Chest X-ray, PA view. Patient: 58 years old, sex M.
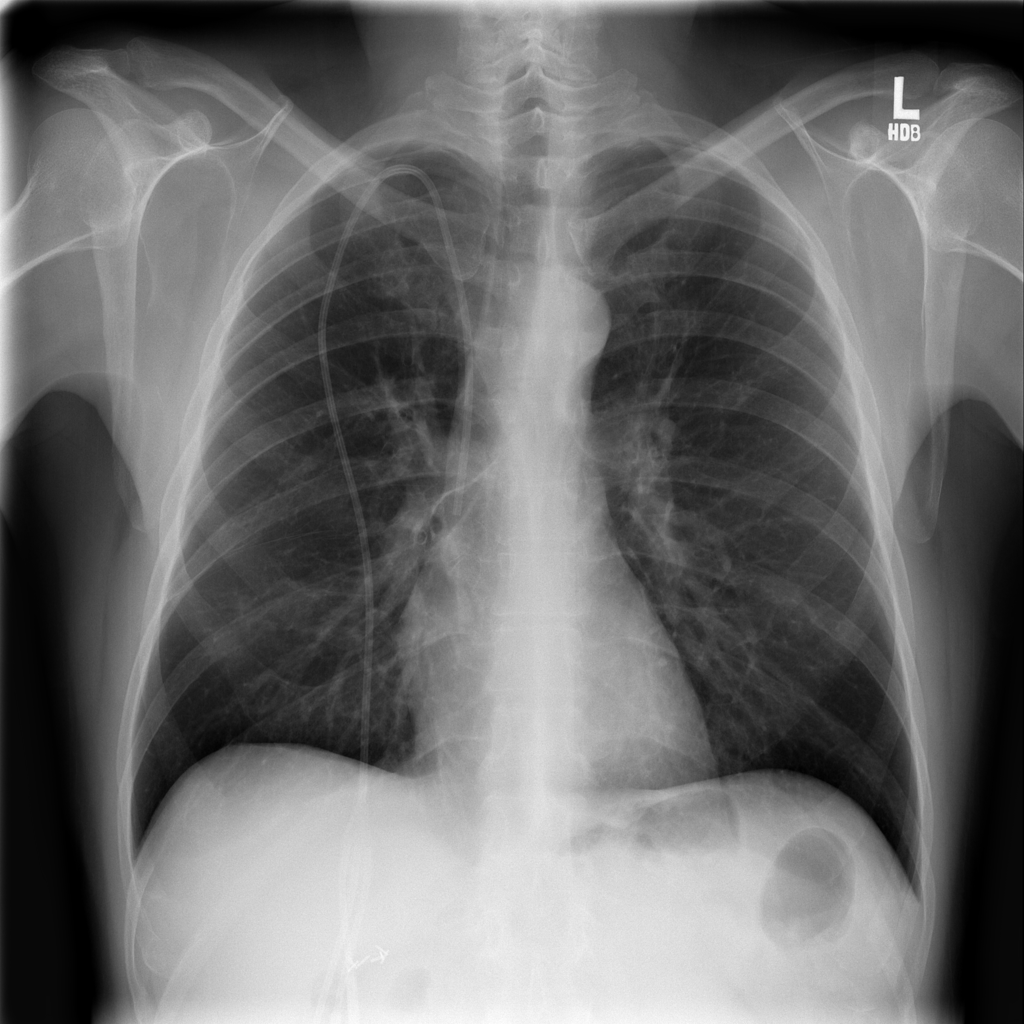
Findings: No Finding